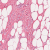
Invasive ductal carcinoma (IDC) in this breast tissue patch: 1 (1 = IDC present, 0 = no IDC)